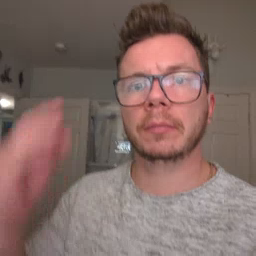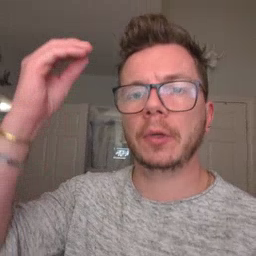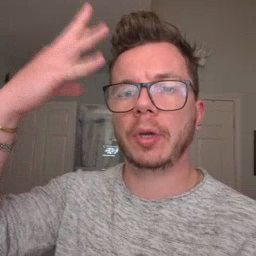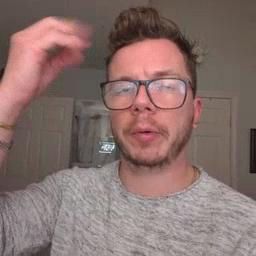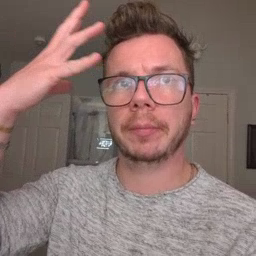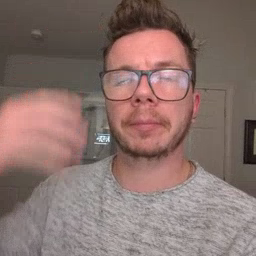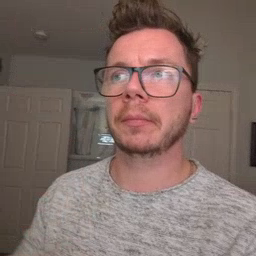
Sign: shower